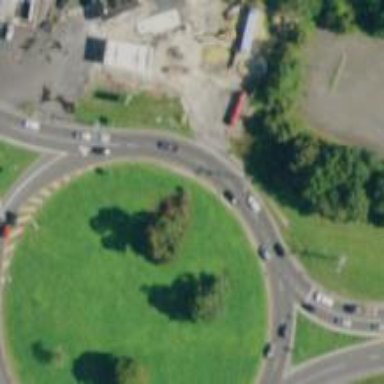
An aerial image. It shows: Roundabout on trunk highway.